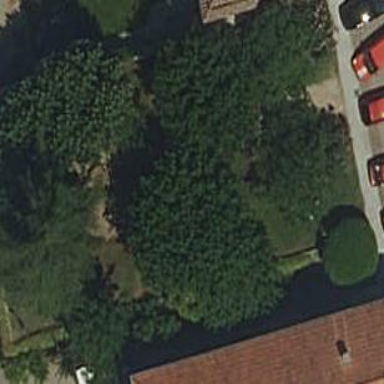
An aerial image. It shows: Garden that is leisure land.